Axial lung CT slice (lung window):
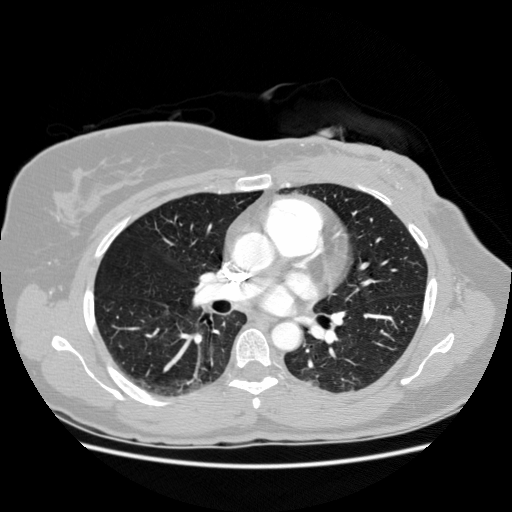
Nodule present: no